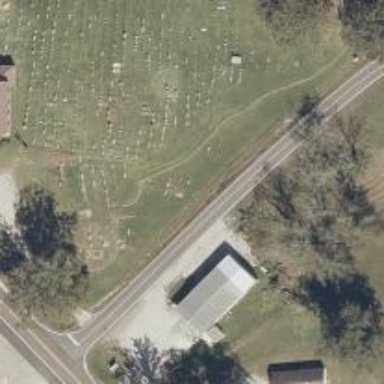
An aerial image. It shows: Graveyard.